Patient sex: M
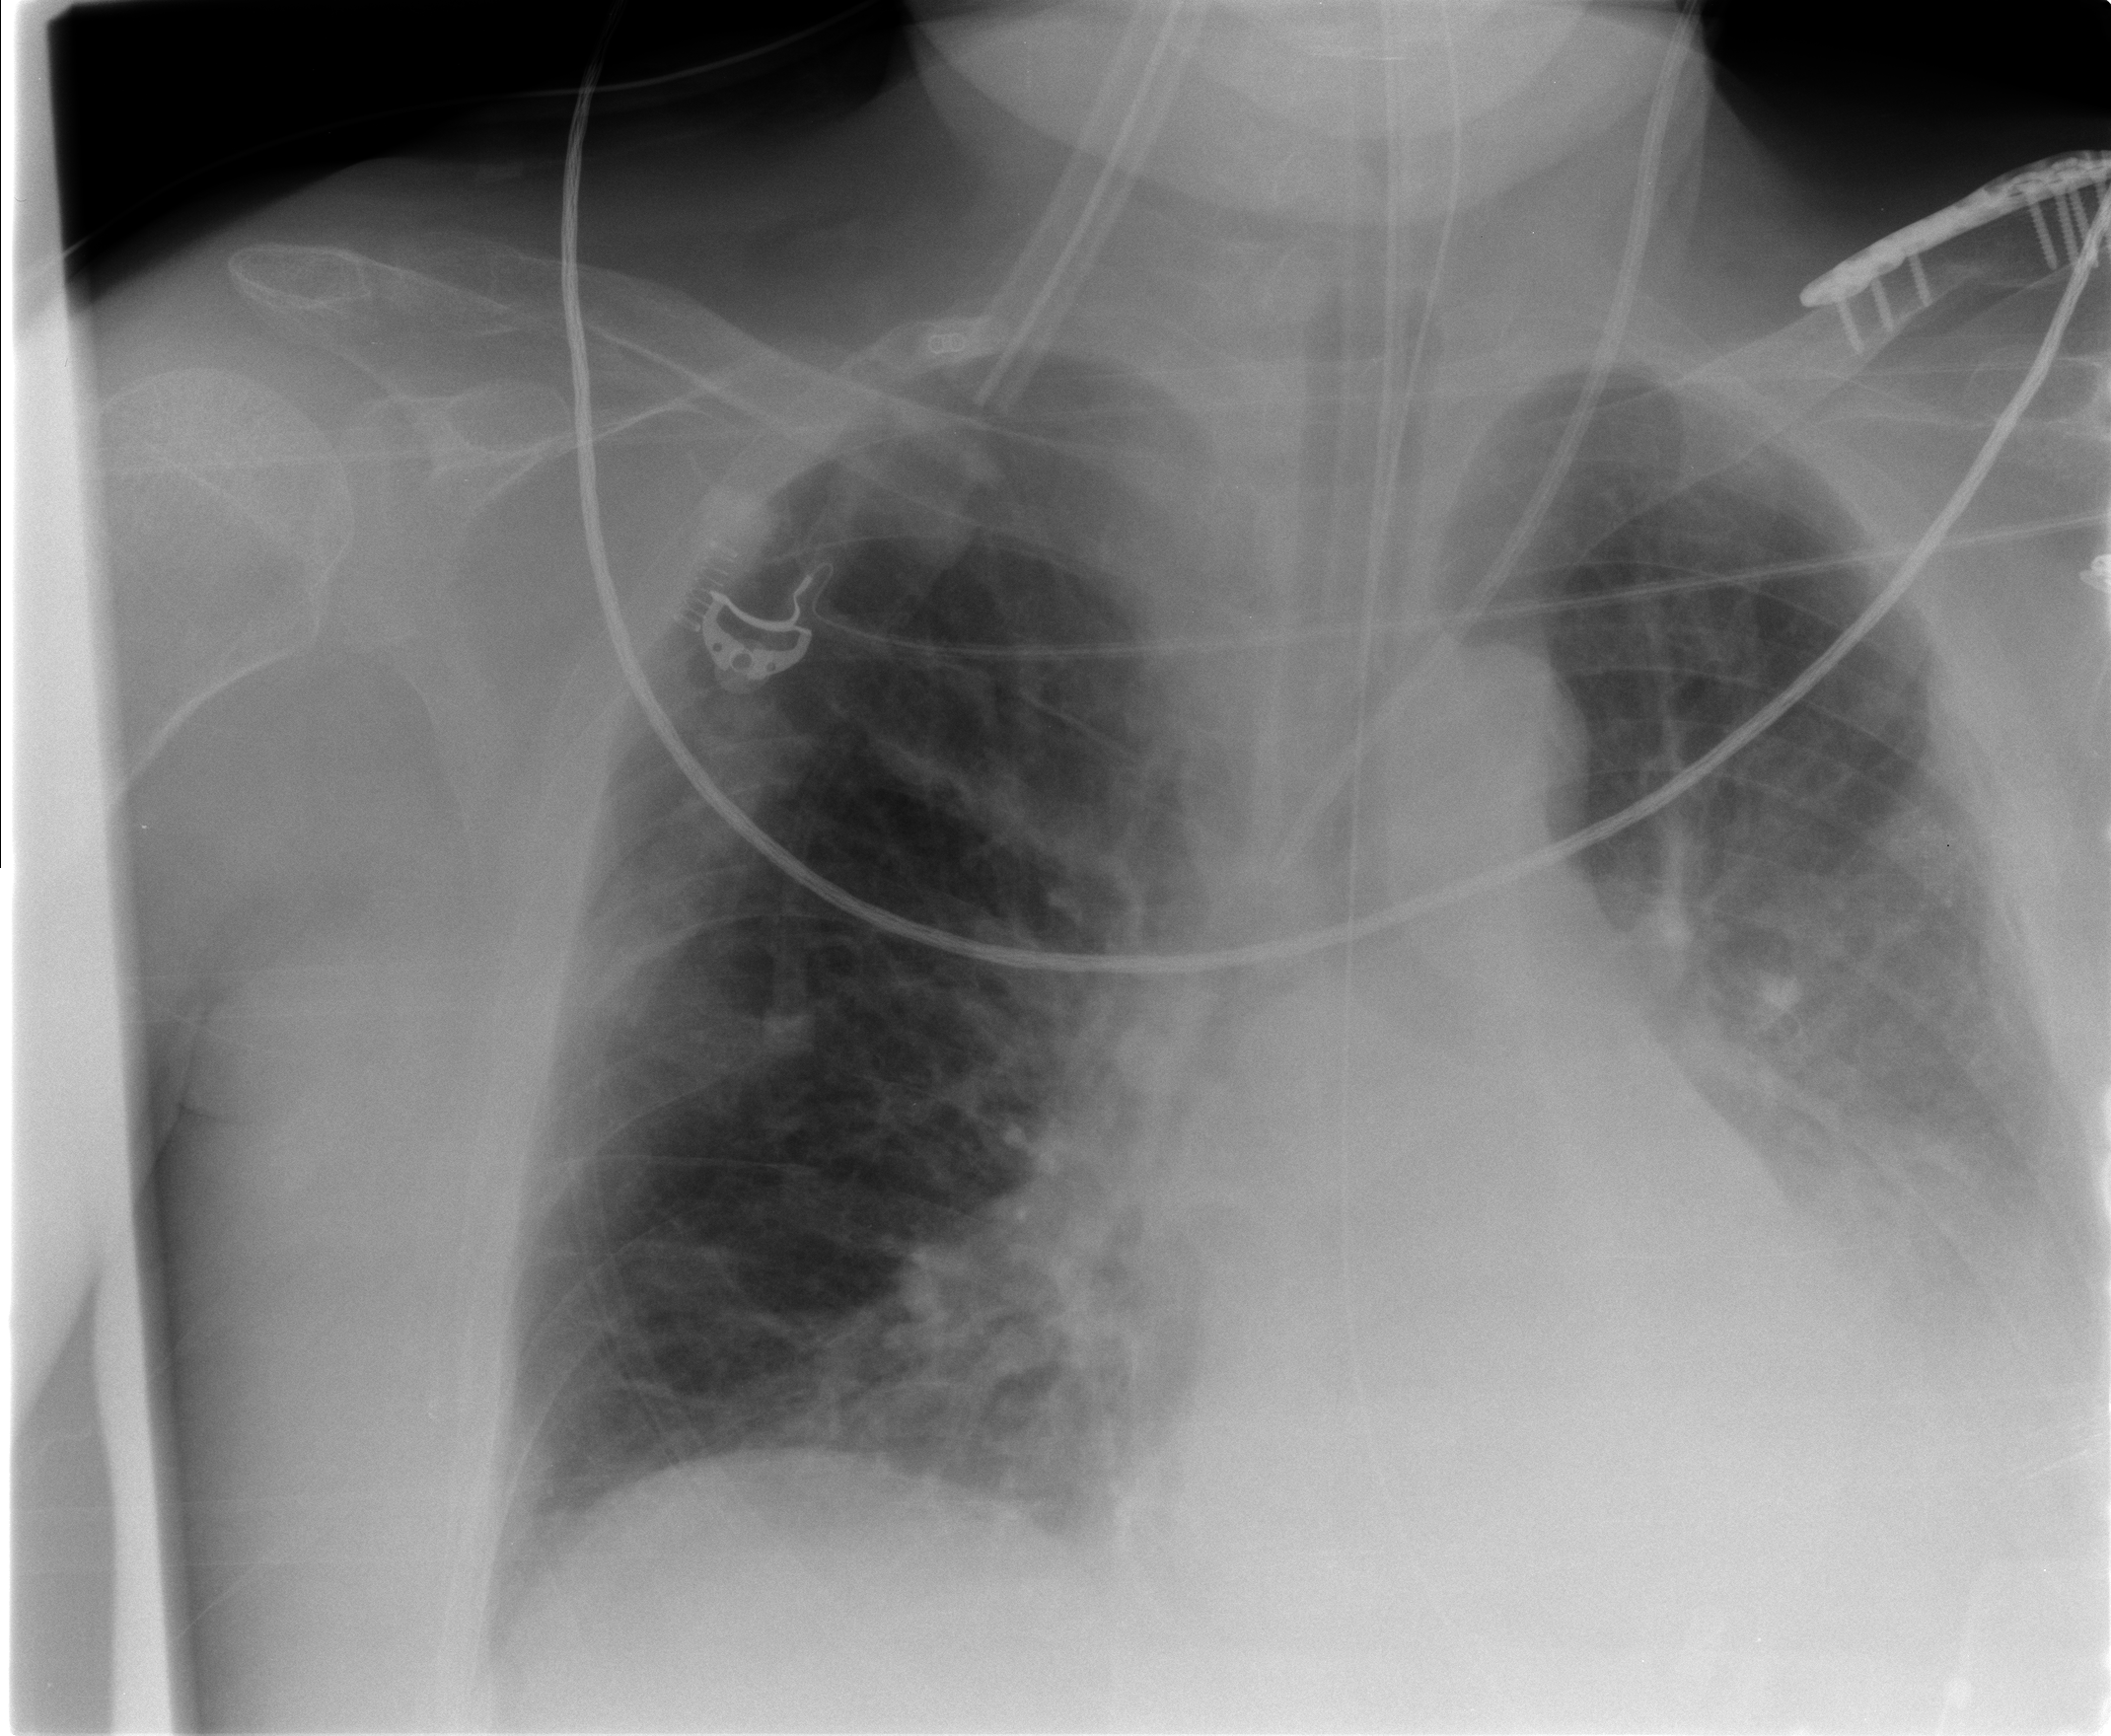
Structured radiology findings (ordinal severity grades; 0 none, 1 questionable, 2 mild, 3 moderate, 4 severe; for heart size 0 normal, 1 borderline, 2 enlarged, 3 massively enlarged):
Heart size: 0
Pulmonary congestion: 2
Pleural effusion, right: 0
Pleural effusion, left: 3
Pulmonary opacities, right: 2
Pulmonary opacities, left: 2
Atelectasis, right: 2
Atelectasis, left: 3